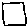
Label: square